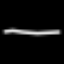
Label: line